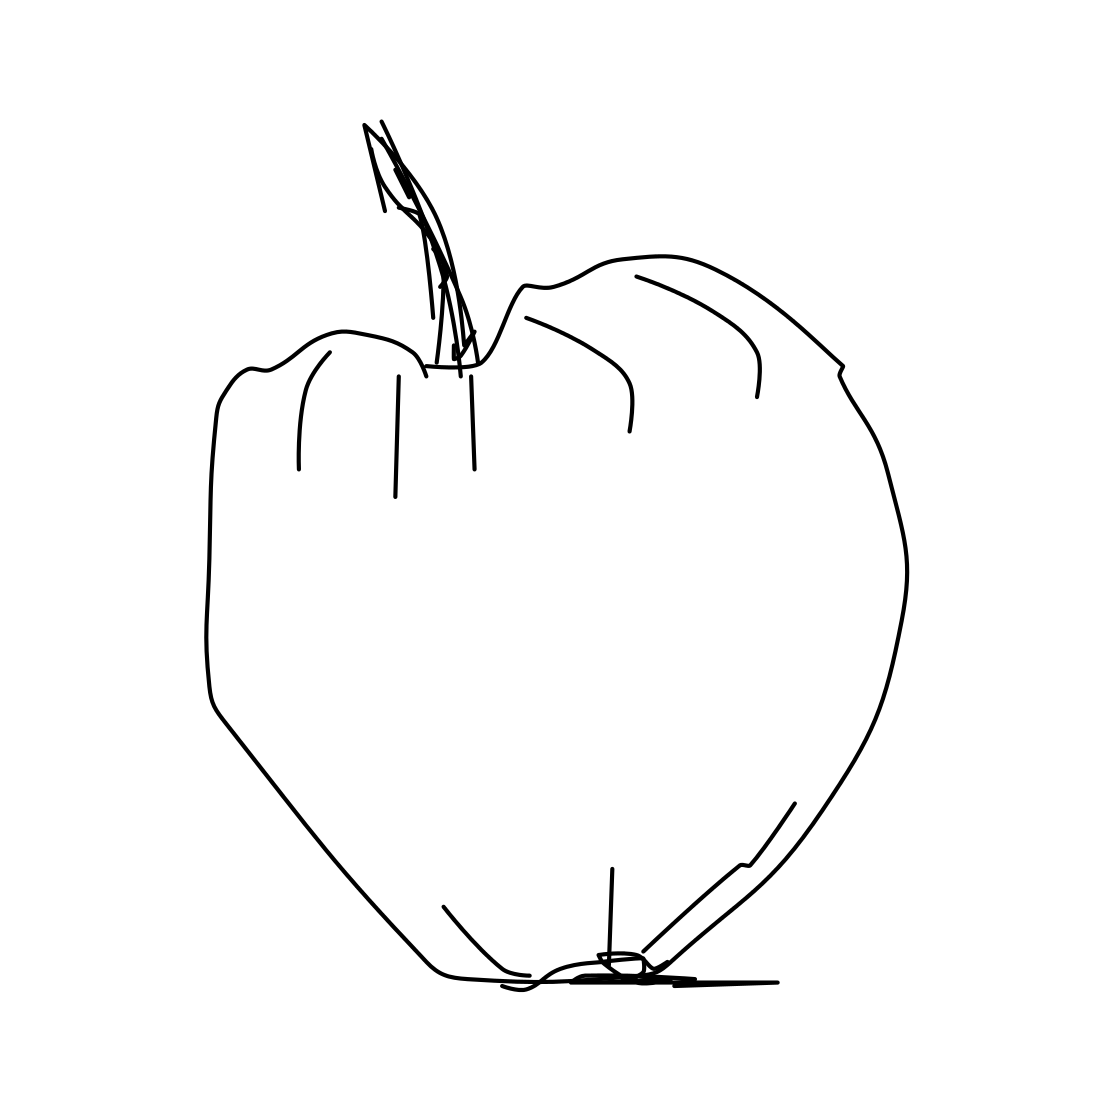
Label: apple